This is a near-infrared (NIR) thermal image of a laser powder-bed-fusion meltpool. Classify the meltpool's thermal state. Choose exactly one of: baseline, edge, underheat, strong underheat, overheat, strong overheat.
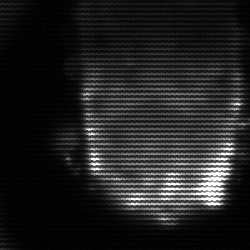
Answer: baseline